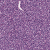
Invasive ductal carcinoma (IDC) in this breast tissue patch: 1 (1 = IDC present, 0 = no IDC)